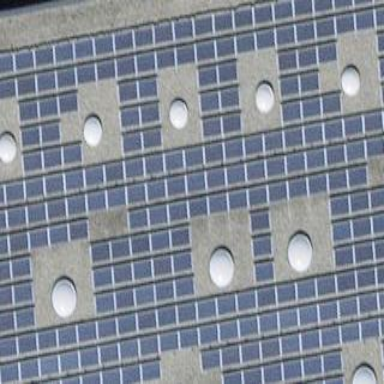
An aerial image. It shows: Solar photovoltaic panel generator located on rooftop.